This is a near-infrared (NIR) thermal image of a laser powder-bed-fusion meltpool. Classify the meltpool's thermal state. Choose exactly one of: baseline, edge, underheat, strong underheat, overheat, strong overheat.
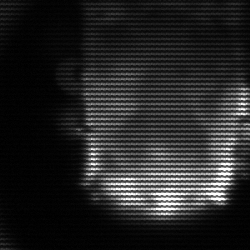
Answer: baseline